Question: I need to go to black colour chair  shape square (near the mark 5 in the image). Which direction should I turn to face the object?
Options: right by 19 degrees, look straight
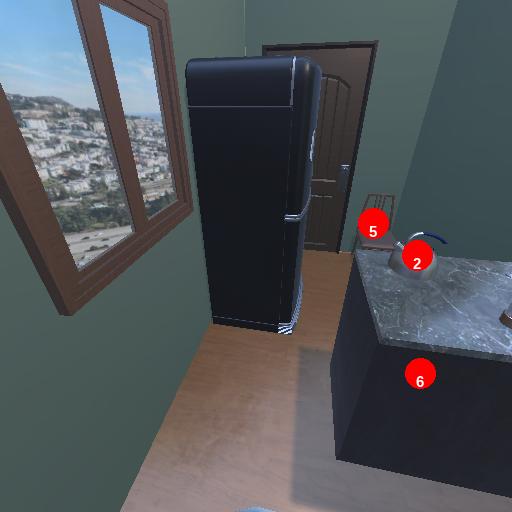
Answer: right by 19 degrees